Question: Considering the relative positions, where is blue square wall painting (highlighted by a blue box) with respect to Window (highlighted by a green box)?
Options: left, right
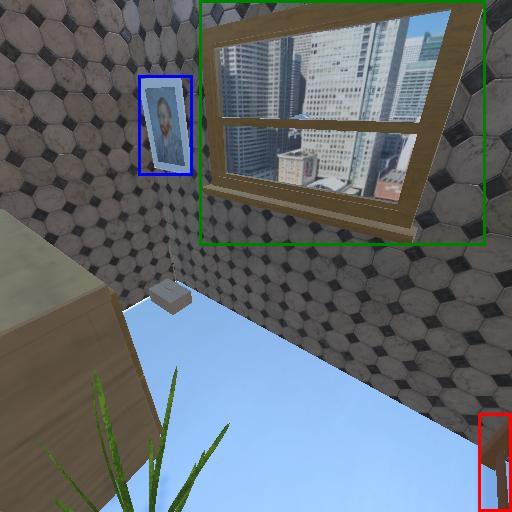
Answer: left